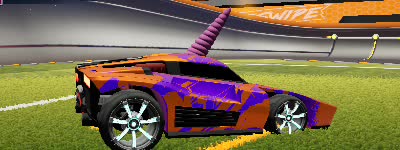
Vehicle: breakout